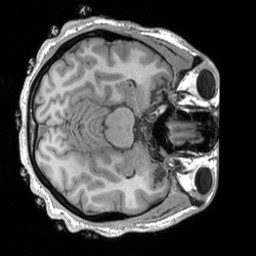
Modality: T1w
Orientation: axial
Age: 31
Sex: male
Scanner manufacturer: siemens
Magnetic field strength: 3 T
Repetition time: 1.9 s
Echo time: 0.00252 s